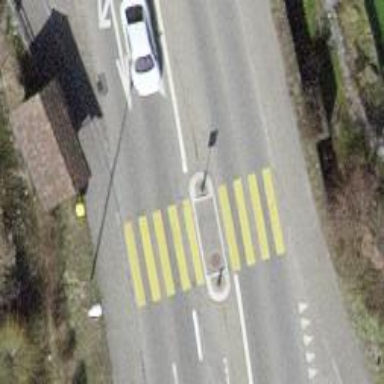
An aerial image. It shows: Uncontrolled zebra crossing with marked island on the road.